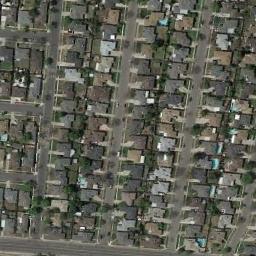
Label: residential